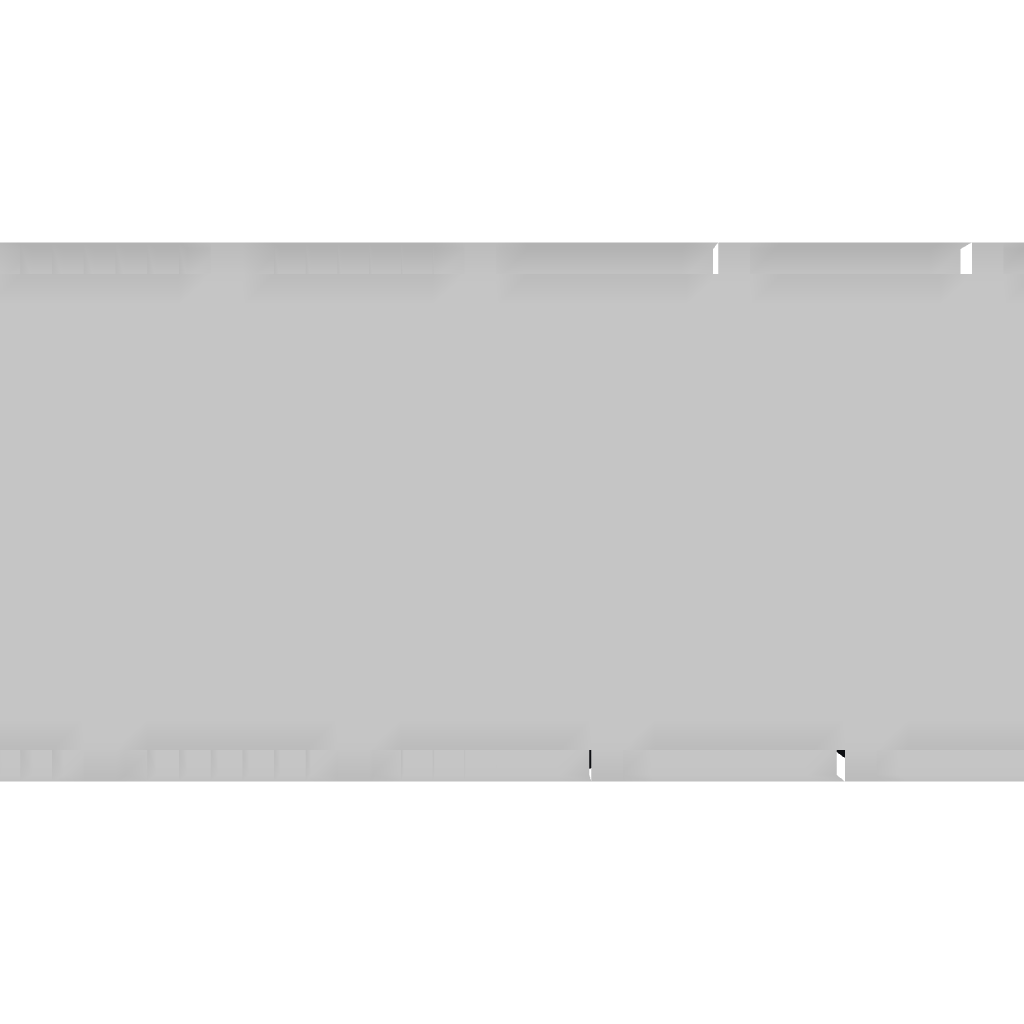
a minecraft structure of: PVP/Adventure Lobby V. 2 (alpha)